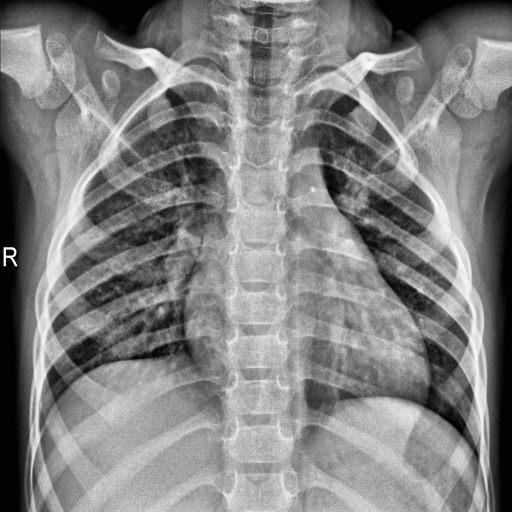
Finding: NORMAL